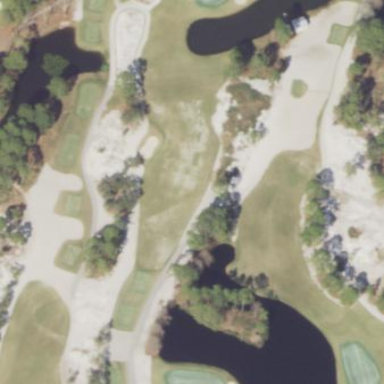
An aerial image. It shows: Golf fairway surrounded by grass.